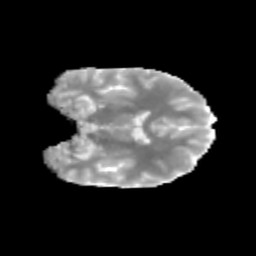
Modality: MD
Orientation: coronal
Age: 13
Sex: female
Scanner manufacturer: siemens
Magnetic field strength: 3 T
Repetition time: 3.8 s
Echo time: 0.07 s